Interaction volume radius: 5 \u00c5
Interaction volume height: 35 \u00c5
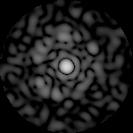
Disorder parameter: 0.7907